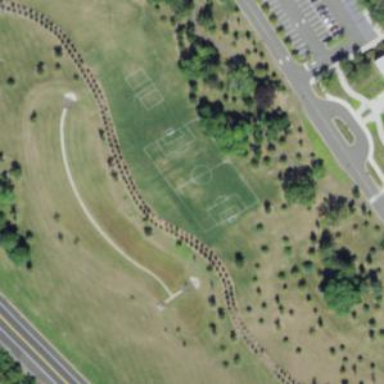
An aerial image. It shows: Soccer pitch designated for leisure and sports activities.